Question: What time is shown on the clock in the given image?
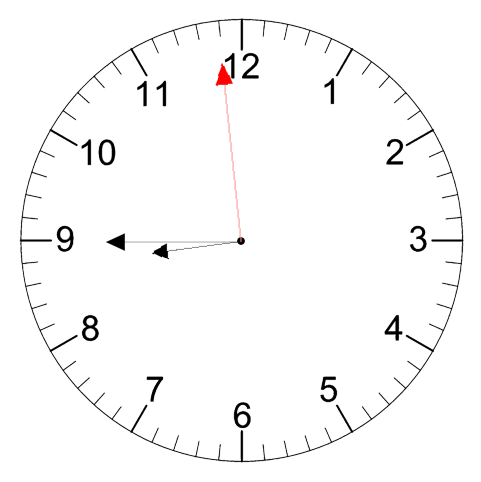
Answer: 08:44:59